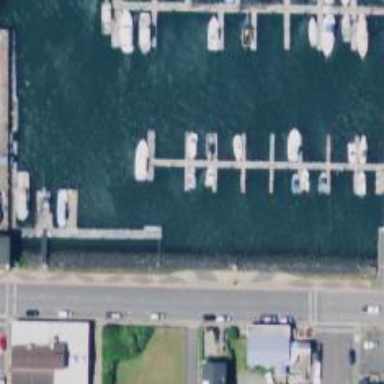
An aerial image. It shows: Man-made pier.